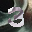
Label: 3